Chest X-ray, AP view. Patient: 29 years old, sex F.
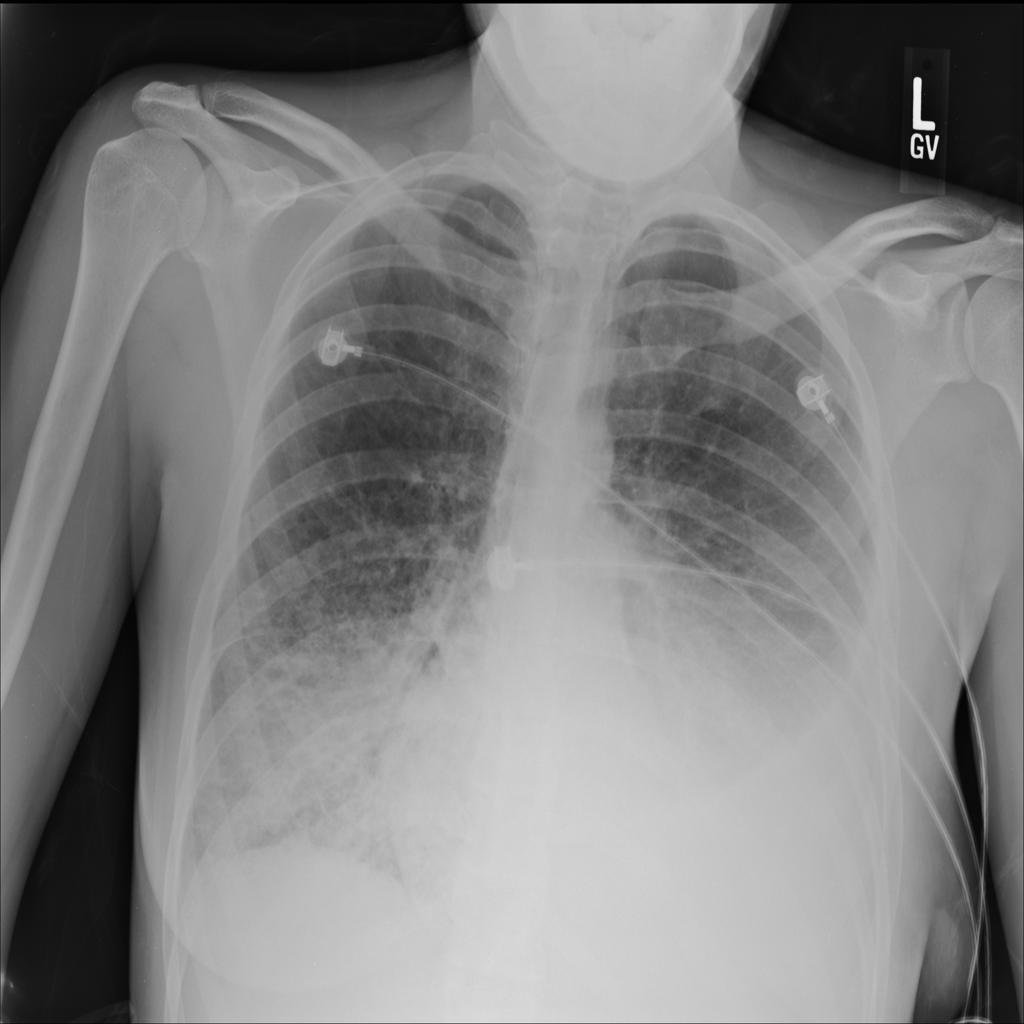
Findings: Infiltration